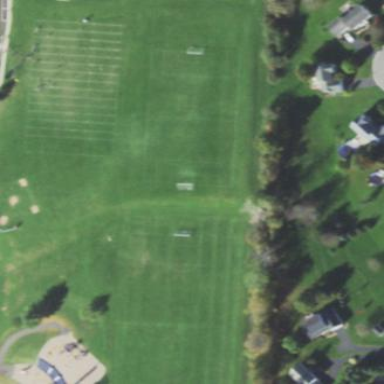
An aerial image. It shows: Soccer pitch for leisureland activities.